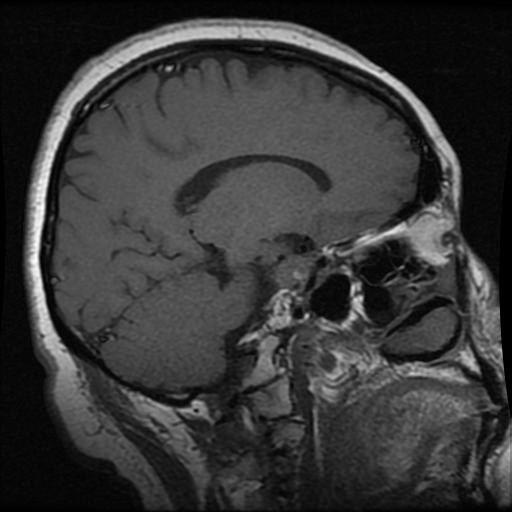
Label: pituitary